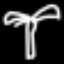
Label: palm tree